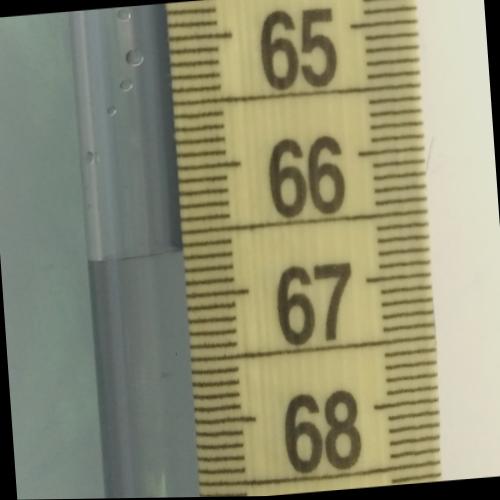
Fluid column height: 66.6 cm